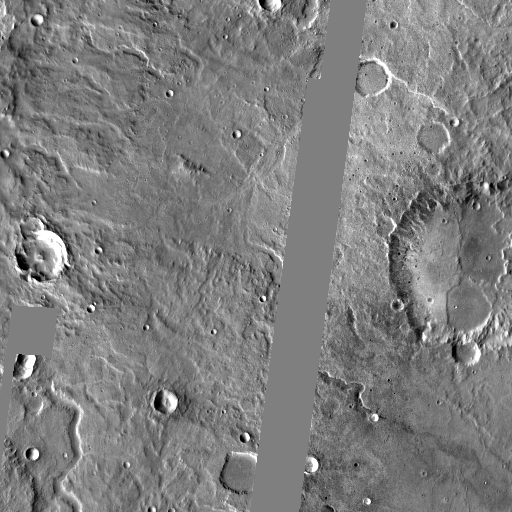
Crater classes present: Background, Other, Layered, Buried